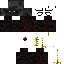
A male skeleton skin with dark skin, wearing brown helmet dressed in a red armor chest and red pants, featuring a closed mouth.